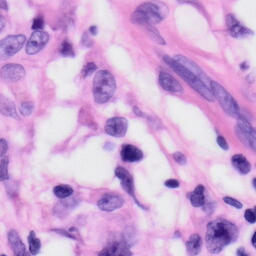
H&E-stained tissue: Skin